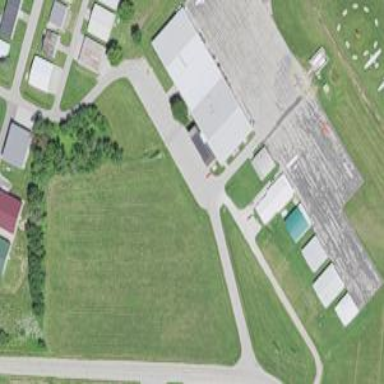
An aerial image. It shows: Hangar located at airport.